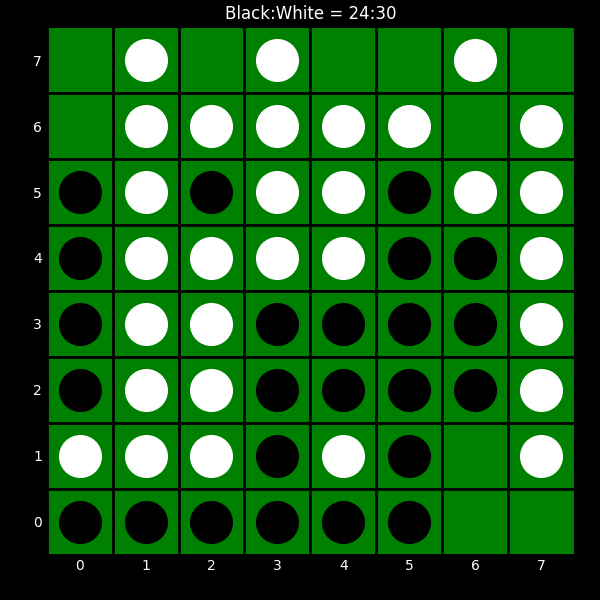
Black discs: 24
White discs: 30